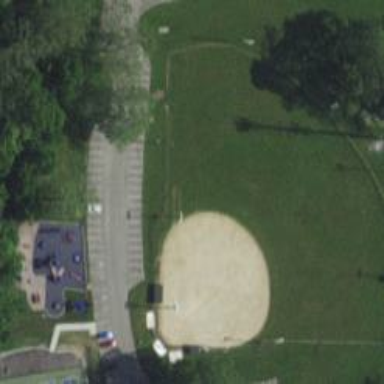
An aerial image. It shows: Grass pitch designated for baseball.